Aerial crown-view tile of a tropical tree (Barro Colorado Island, Panama), acquired 20241014:
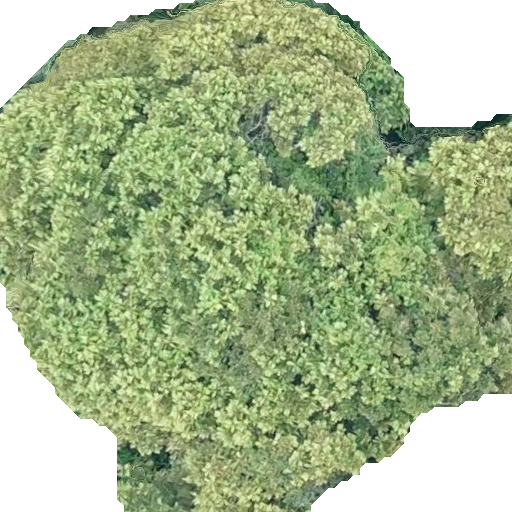
Species: Dipteryx oleifera
GBIF accepted scientific name: Dipteryx oleifera
Crown area: 343.905 m²